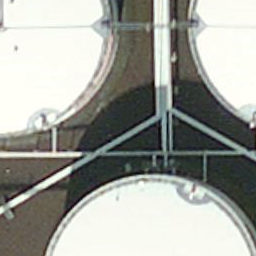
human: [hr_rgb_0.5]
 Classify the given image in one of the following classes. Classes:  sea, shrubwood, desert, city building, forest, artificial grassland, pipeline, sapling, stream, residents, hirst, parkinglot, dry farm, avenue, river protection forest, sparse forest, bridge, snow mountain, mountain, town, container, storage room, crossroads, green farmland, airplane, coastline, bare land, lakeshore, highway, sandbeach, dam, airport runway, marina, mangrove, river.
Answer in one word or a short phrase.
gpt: storage room